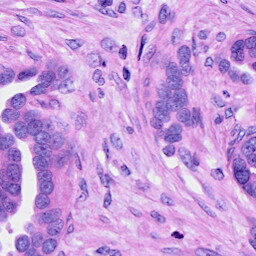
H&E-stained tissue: Ovarian